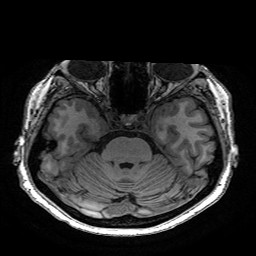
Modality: T1w
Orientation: coronal
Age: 62
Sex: female
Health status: healthy
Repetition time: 2.53 s
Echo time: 0.0034 s